Interaction volume radius: 5 \u00c5
Interaction volume height: 20 \u00c5
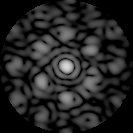
Disorder parameter: 0.6256